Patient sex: F
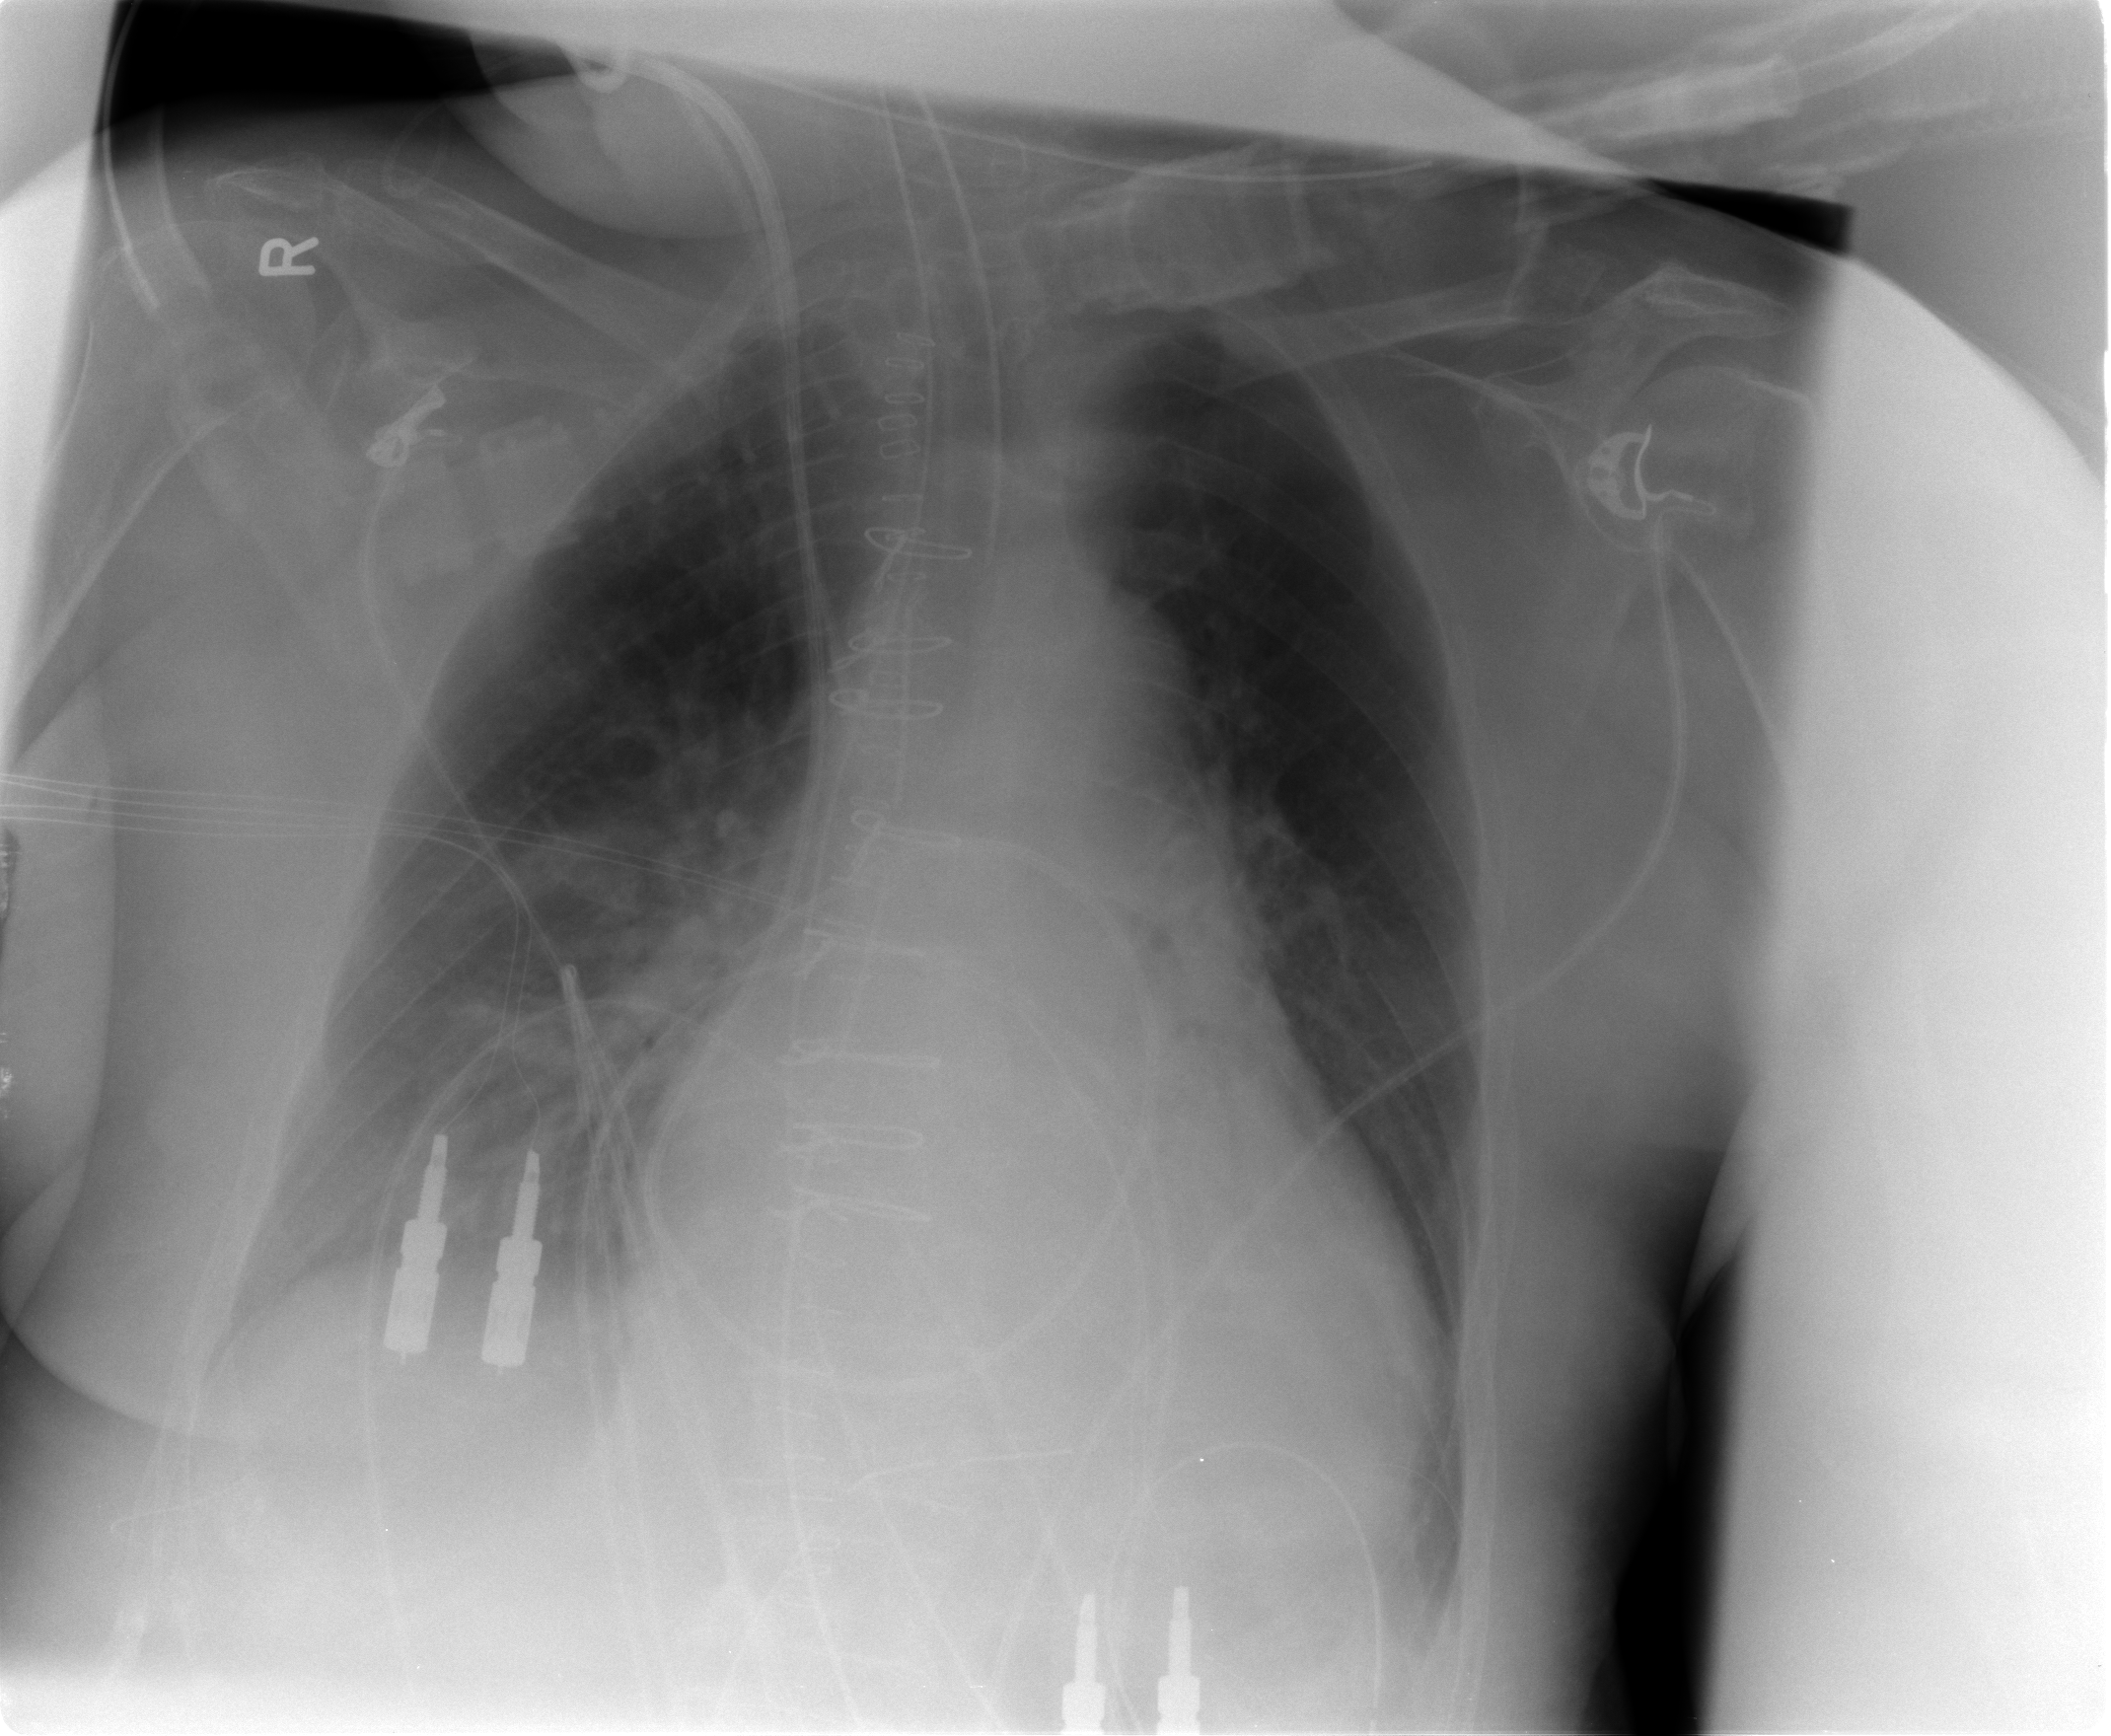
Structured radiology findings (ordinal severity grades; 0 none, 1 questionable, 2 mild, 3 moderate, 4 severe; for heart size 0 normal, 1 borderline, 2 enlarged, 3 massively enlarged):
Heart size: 3
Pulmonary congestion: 2
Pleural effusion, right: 2
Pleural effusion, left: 0
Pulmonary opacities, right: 1
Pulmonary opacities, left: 0
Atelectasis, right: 2
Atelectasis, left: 0